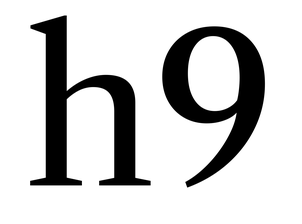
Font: LibreCaslonText_Regular